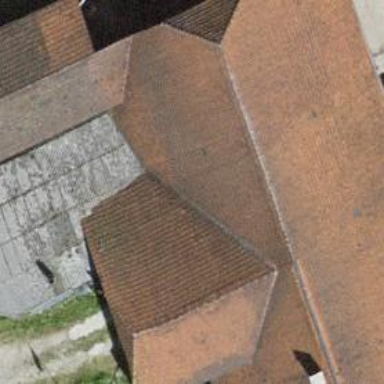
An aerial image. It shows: Farm building.